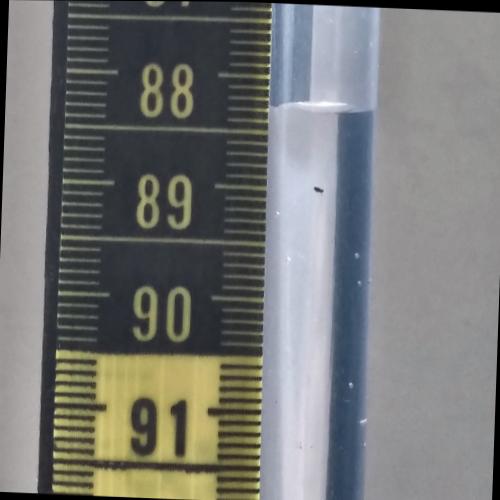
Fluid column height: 88.3 cm